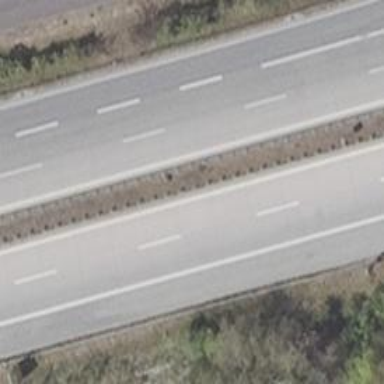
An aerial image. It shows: Motorway junction.